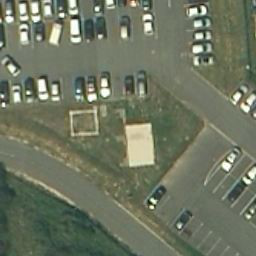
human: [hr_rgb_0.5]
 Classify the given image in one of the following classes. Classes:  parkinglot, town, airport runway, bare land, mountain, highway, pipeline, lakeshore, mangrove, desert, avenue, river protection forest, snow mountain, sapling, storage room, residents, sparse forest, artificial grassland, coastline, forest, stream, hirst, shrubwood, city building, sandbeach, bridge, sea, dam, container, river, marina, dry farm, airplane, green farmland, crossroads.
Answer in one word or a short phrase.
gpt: parkinglot